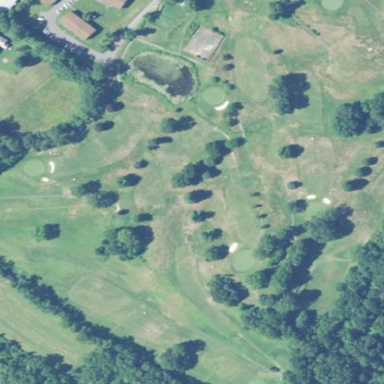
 place for golfing and leisure activities."